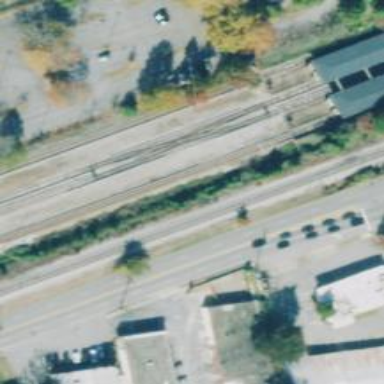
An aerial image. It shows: Railway crossing.